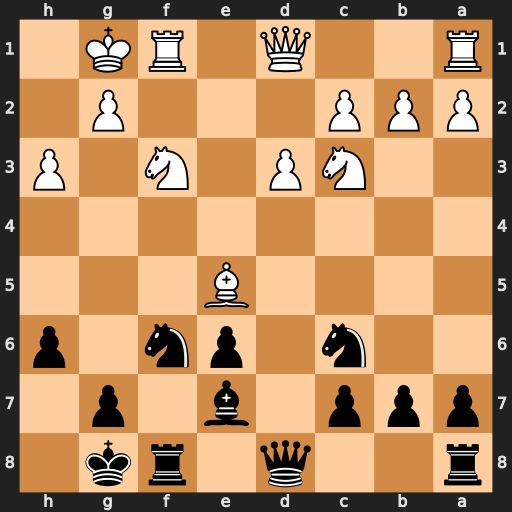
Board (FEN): r2q1rk1/ppp1b1p1/2n1pn1p/4B3/8/2NP1N1P/PPP3P1/R2Q1RK1
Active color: b
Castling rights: -
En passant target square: -
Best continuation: Nxe5 Nxe5 Qd4+ Kh1 Qxe5